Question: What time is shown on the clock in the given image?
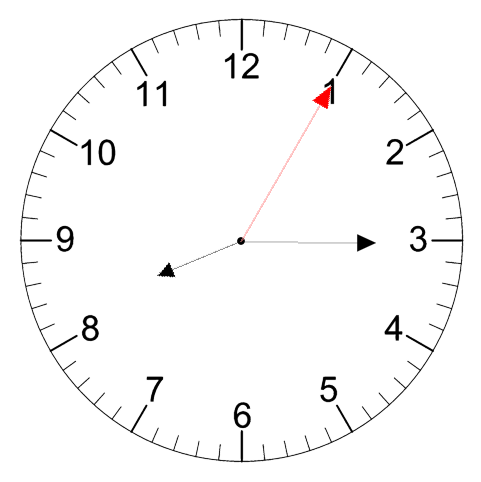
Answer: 08:15:05